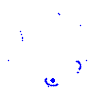
Particle: kaon